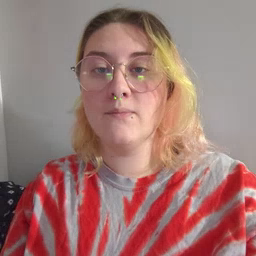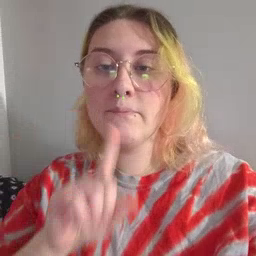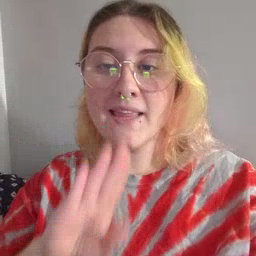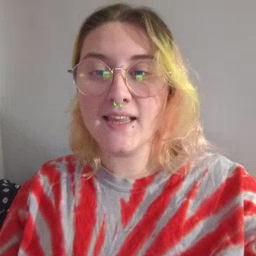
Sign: bee